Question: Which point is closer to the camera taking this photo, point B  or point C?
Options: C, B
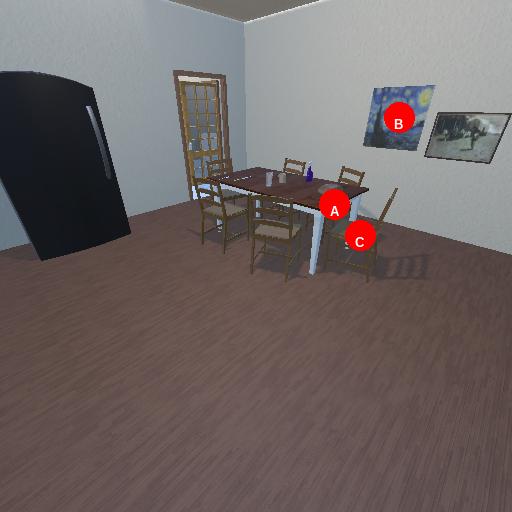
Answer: C